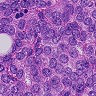
Metastatic tissue present: yes